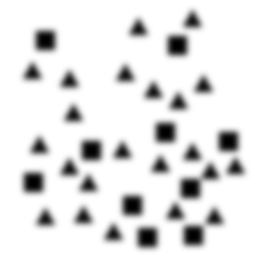
Squares: 10
Triangles: 22
Stars: 0
Total shapes: 32